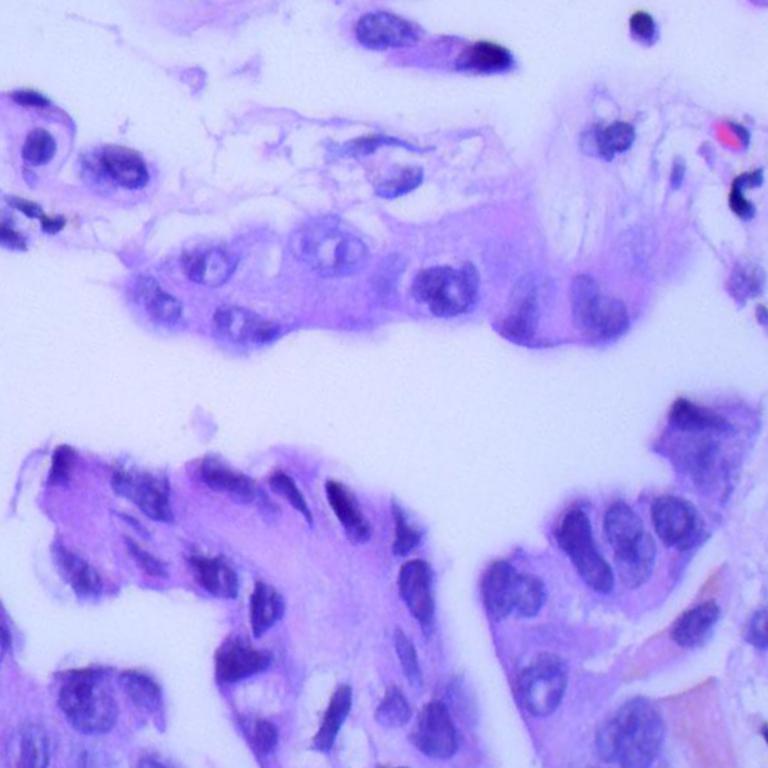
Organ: lung
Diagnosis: adenocarcinomas